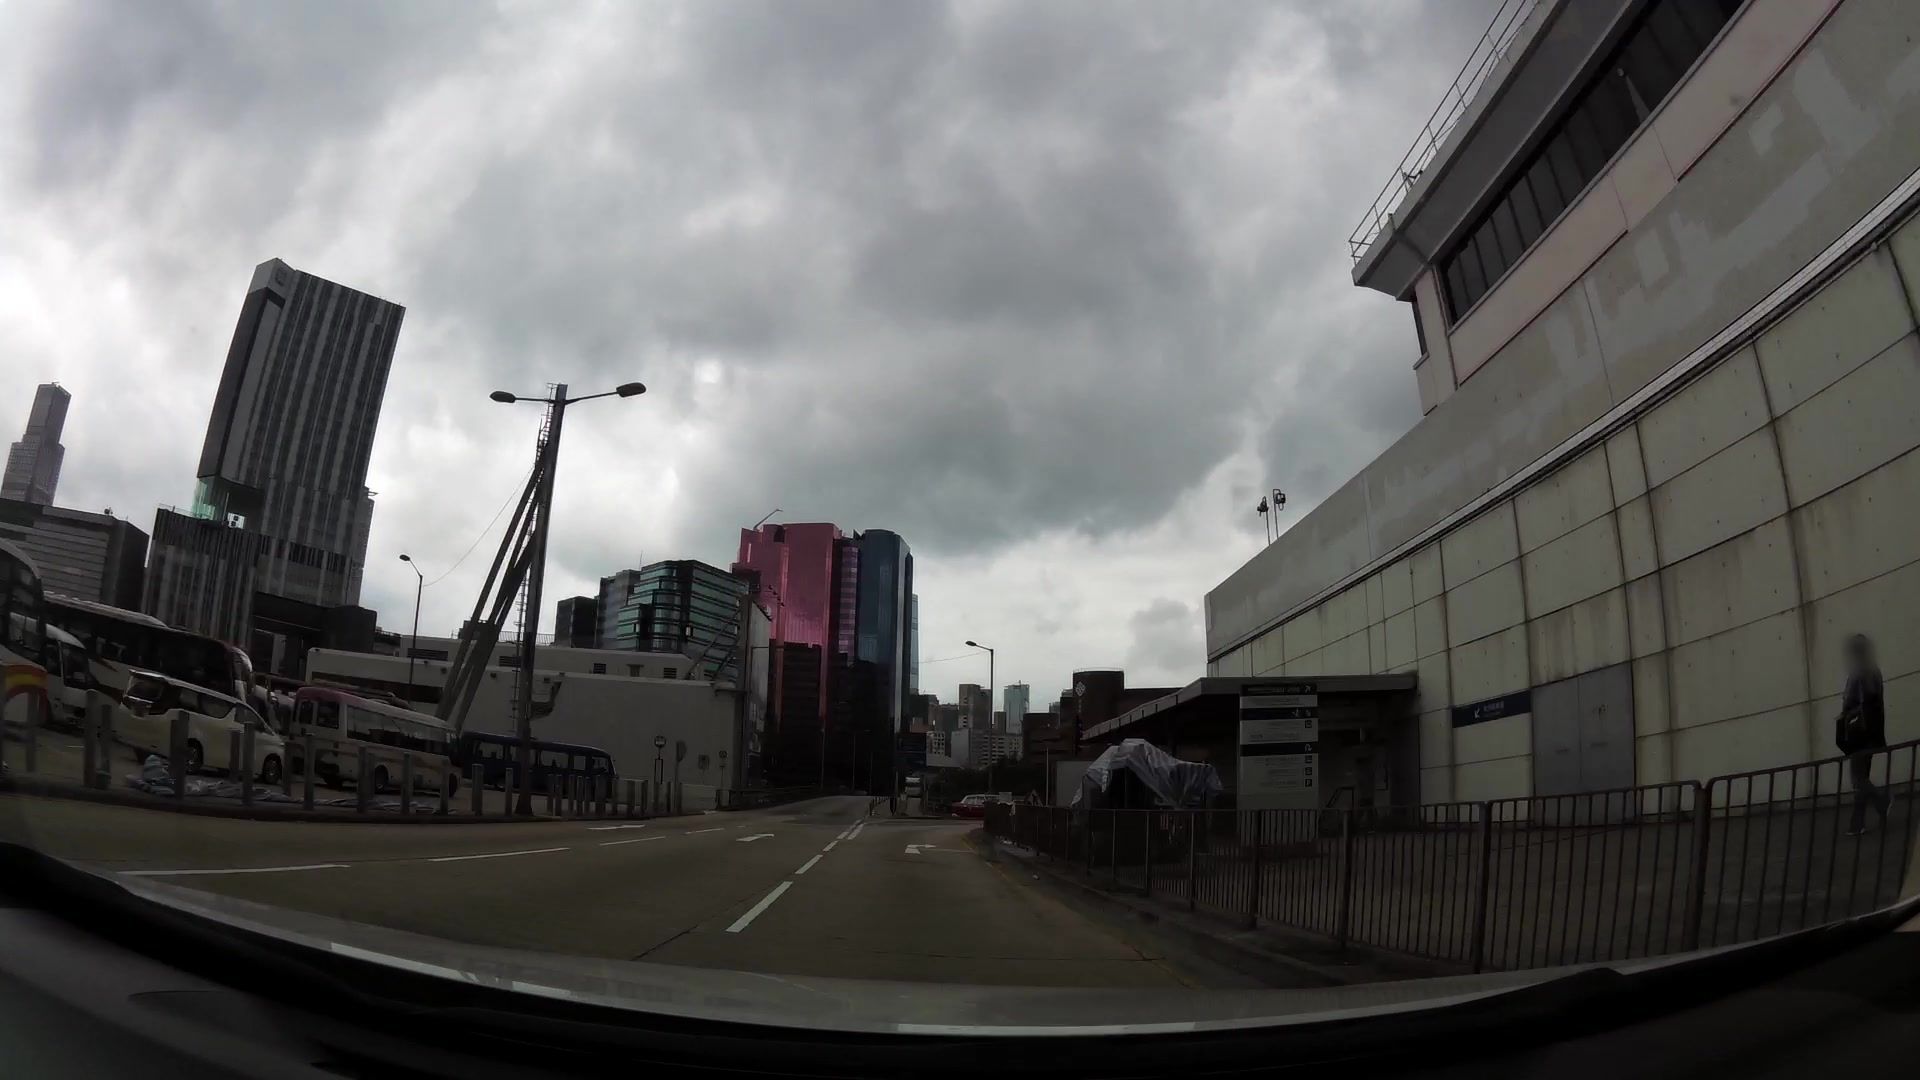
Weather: cloudy
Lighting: day
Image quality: good
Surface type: driving surface
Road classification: tertiary
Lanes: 3
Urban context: urban centre
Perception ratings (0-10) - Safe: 2.2, Lively: 3.54, Beautiful: 2.16, Boring: 3.16, Depressing: 8.2, Wealthy: 6.02